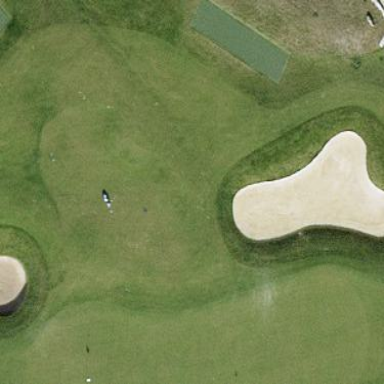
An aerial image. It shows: Sand bunker on golf course.